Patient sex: M
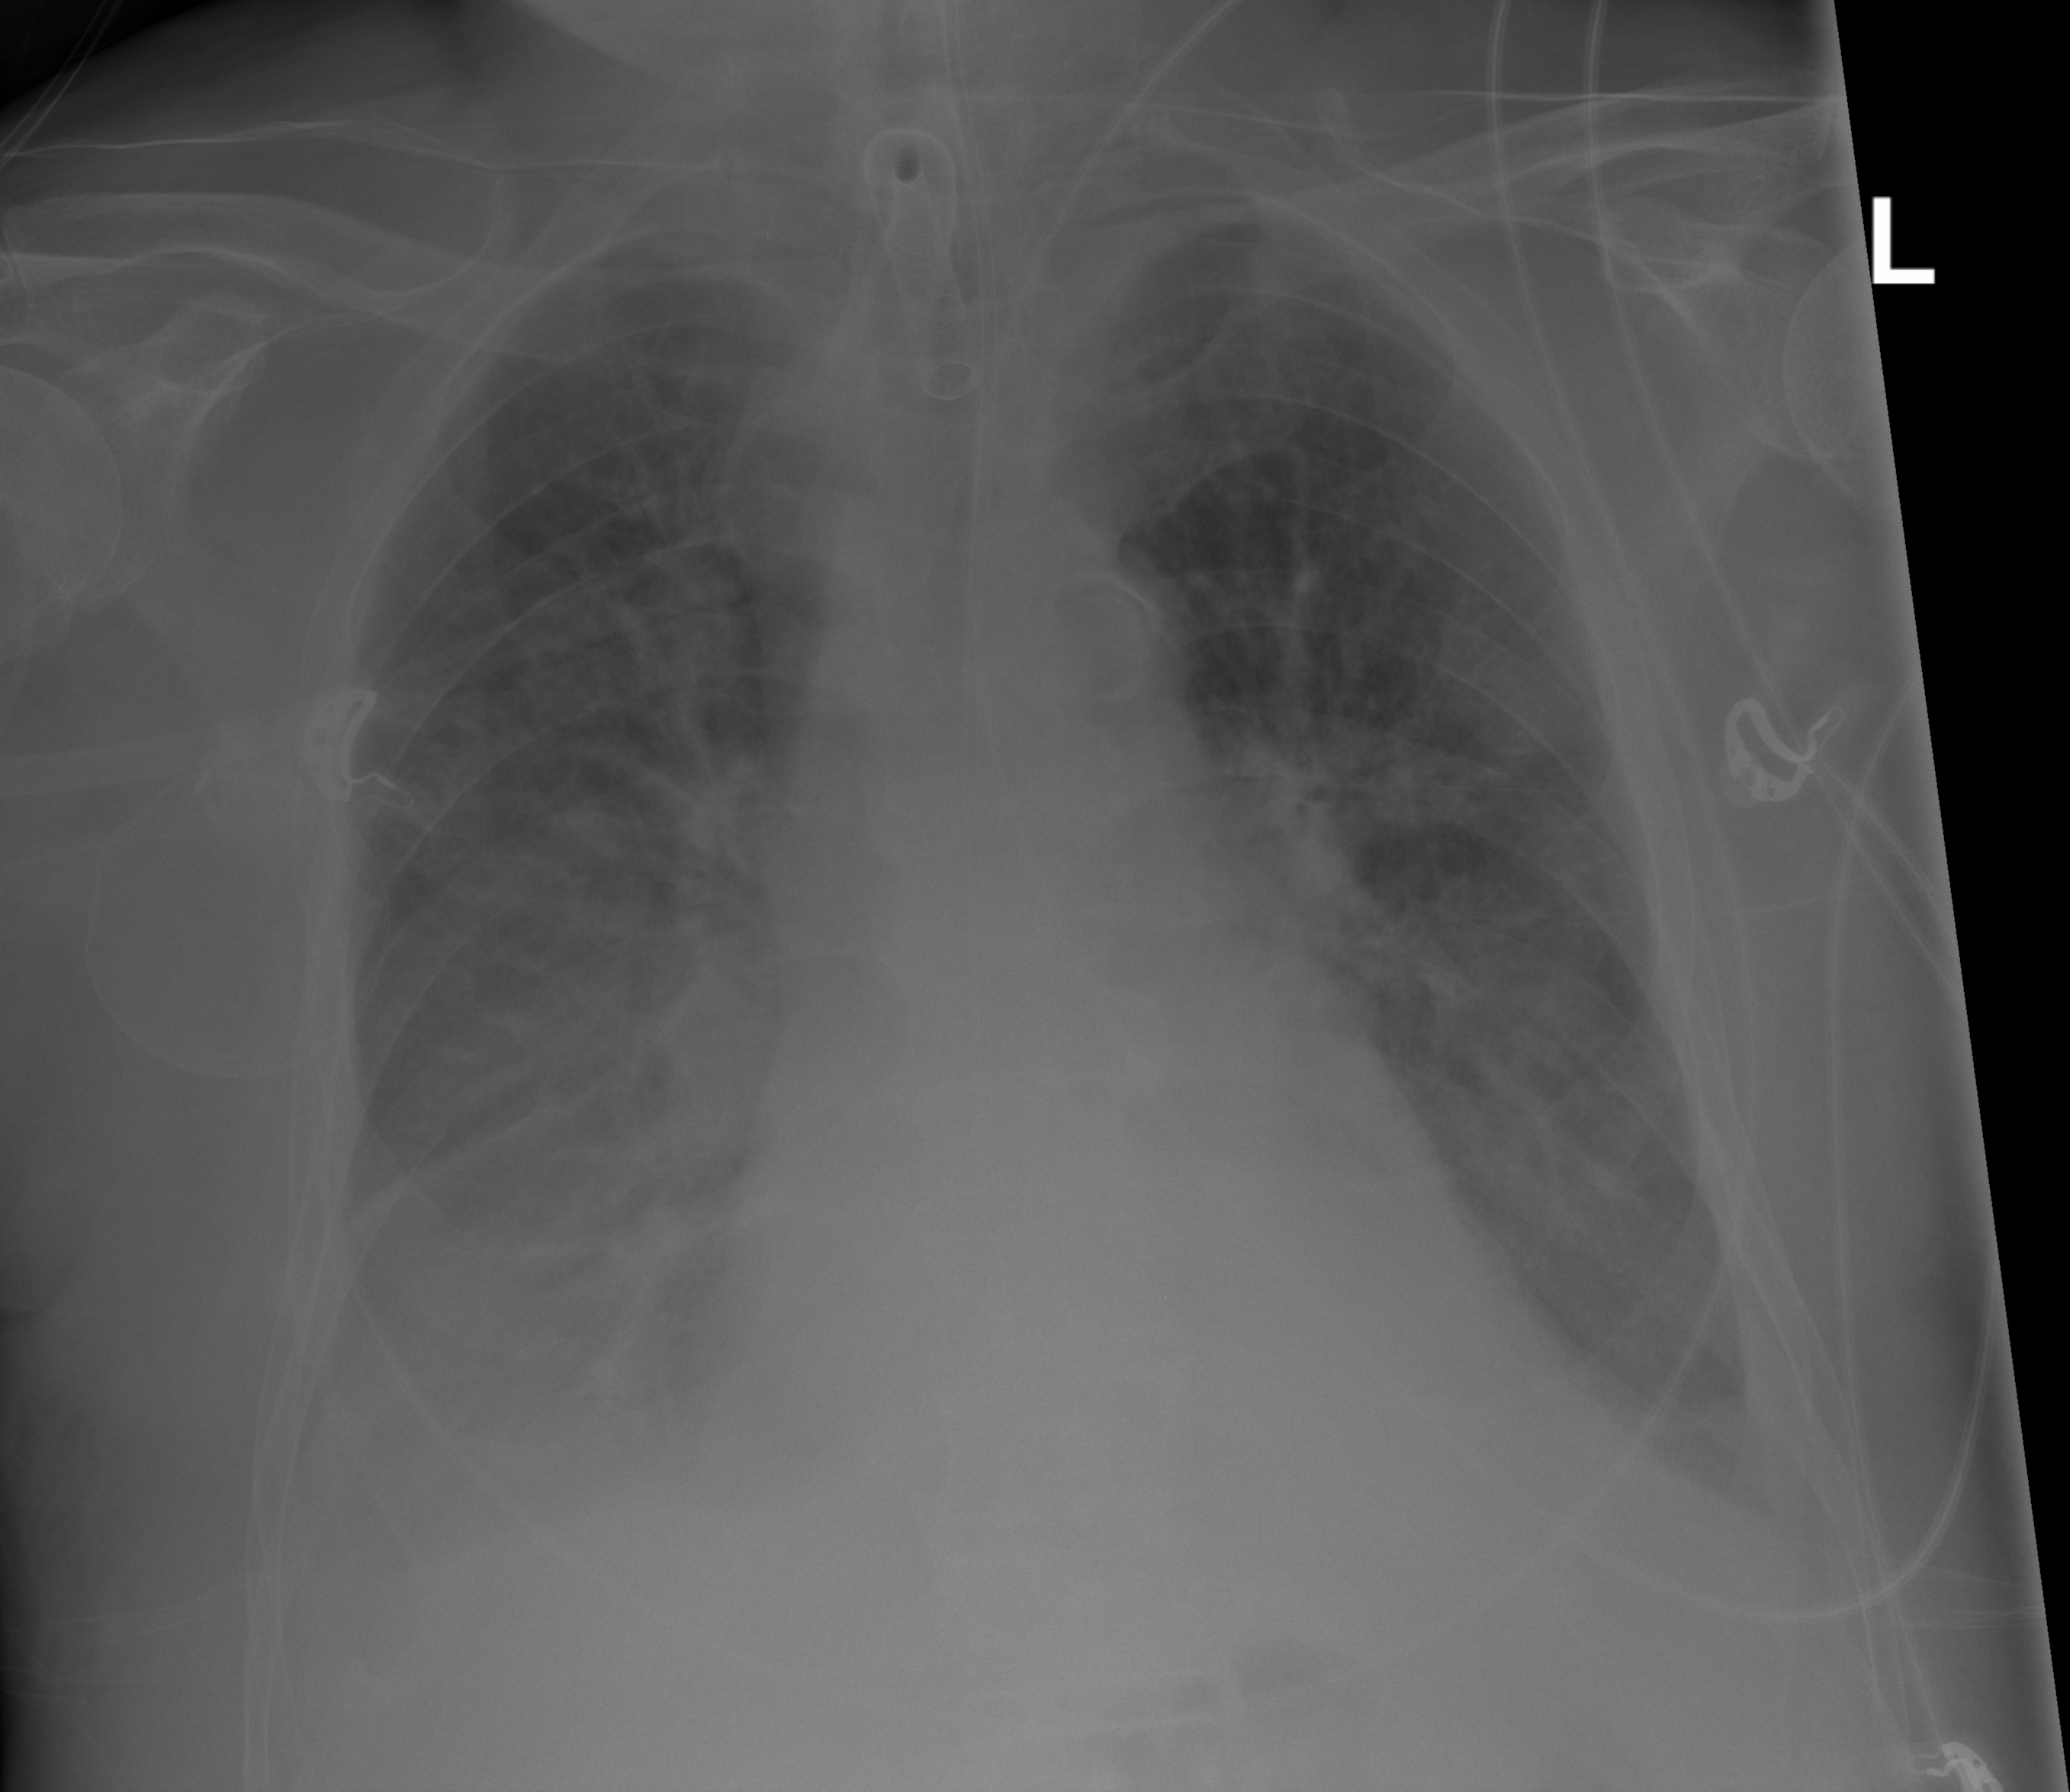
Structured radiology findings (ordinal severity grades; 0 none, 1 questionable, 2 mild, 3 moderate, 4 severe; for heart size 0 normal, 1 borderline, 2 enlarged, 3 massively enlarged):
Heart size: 1
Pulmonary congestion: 2
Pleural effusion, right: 2
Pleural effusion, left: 2
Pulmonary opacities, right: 1
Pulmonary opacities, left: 1
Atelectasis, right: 2
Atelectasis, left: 2